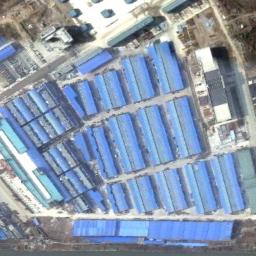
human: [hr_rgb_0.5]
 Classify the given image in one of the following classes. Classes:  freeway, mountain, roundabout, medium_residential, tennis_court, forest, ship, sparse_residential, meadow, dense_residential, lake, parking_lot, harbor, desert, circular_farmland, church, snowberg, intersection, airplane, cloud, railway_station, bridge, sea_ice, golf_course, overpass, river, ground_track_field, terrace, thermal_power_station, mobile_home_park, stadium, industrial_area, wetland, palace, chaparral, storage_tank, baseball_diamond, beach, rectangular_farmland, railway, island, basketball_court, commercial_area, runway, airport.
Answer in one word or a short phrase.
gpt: industrial_area